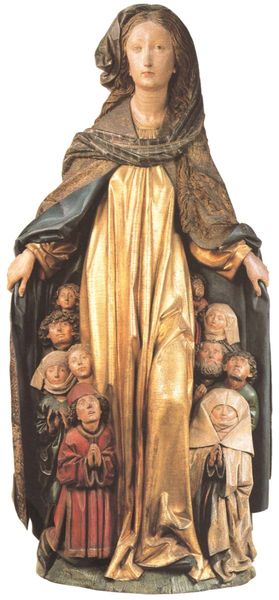
Titel: Ravensburger Schutzmantelmadonna
Künstler: Michel Erhart
Institution: Berlin, Staatliche Museen - Preußischer Kulturbesitz
Schlagwörter: blau, umhang, frauen, gelb, menschen, holz, kleid, männer, blick, rot, arm, falten, kirche, gewand, gold, mantel, kinder, skulptur, statue, figuren, bischof, papst, faltenwurf, plastik, beten, gebet, christlich, kirchlich, maria, madonna, christentum, geschnitzt, schutz, blic, beter, schützend, m, kp, bedeutungsgröße